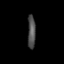
Tissue: lung
Cell type: Fibroblasts
Senescence score: 0.5705
Nuclear area (px): 254
Mean DAPI intensity: 78.772